Field crop: tomato
Growth stage: 1
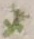
Species: portulaca